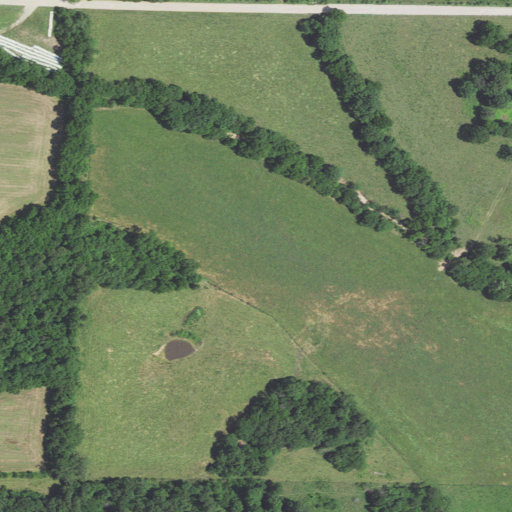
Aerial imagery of valley in Missouri named Wilson Hollow containing pasture, deciduous forest, open development, mixed forest, and low intensity development